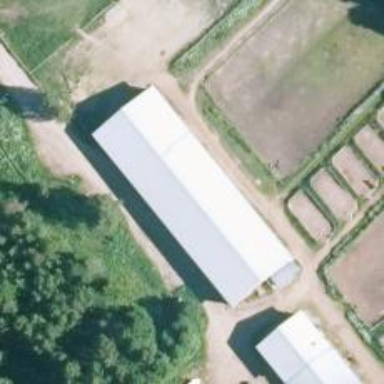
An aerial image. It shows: Equestrian sport facility.